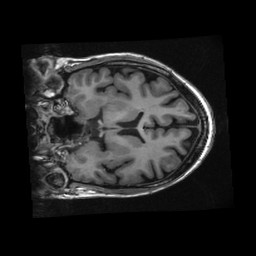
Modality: T1w
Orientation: coronal
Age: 48
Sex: female
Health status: healthy
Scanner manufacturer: ge
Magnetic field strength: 3 T
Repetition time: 0.00834 s
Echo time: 0.003104 s